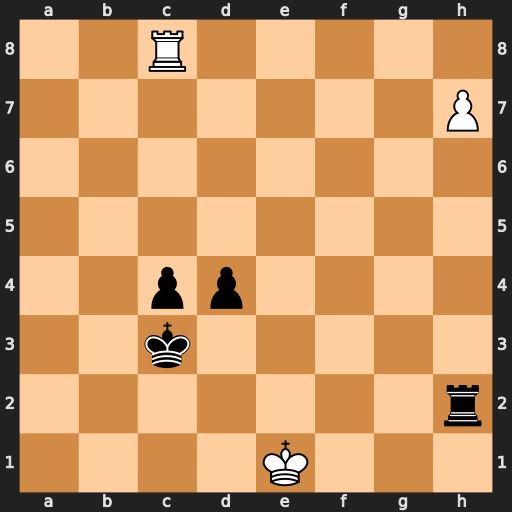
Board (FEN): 2R5/7P/8/8/2pp4/2k5/7r/4K3
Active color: w
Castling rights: -
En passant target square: -
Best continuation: h8=Q Rxh8 Rxh8